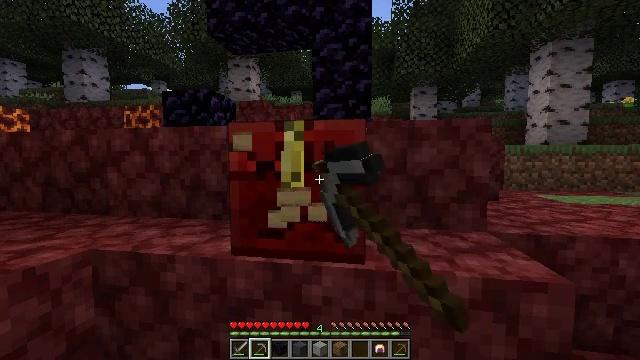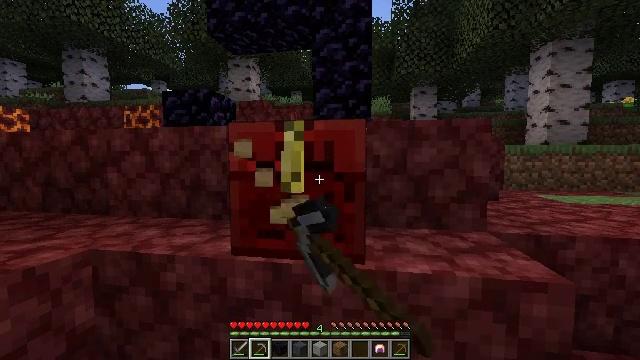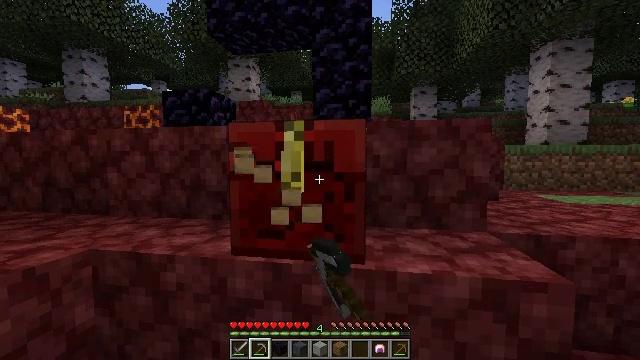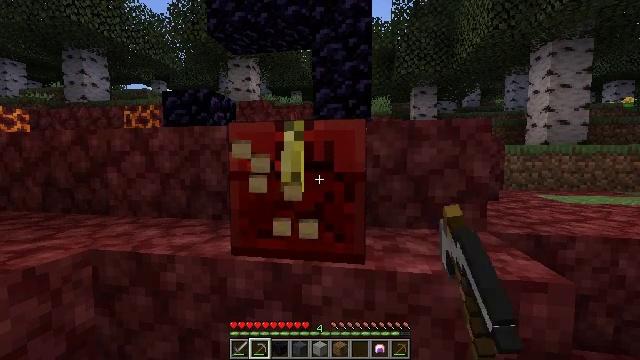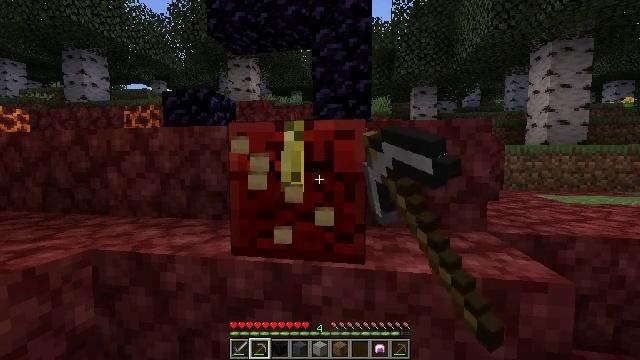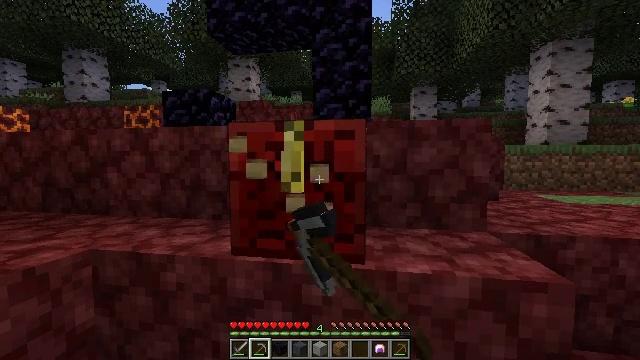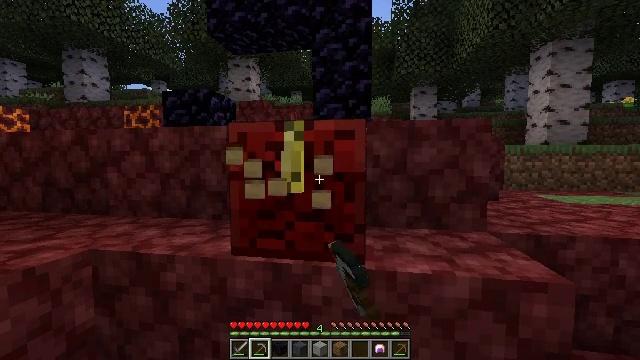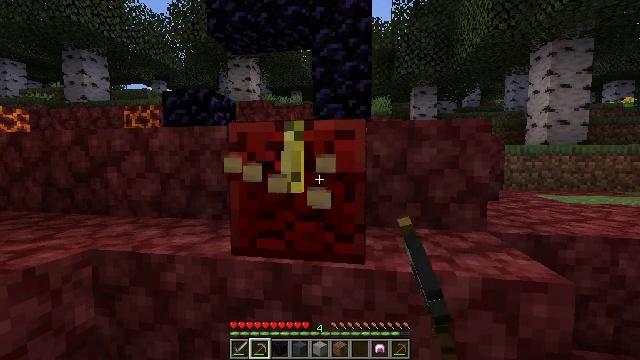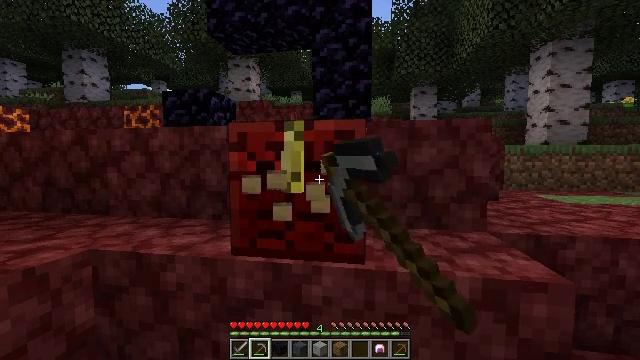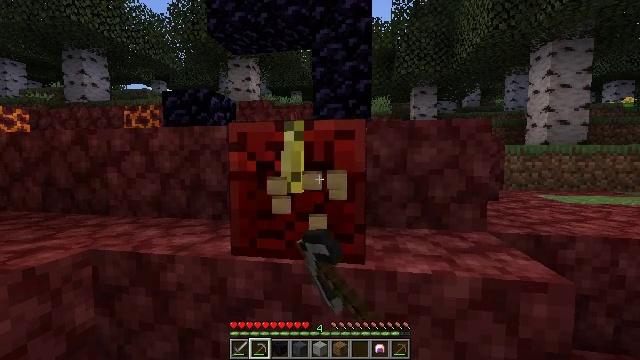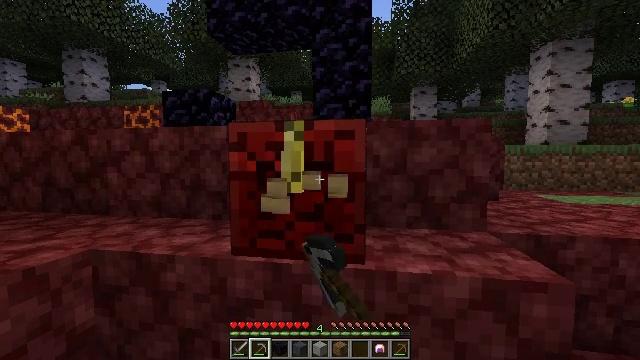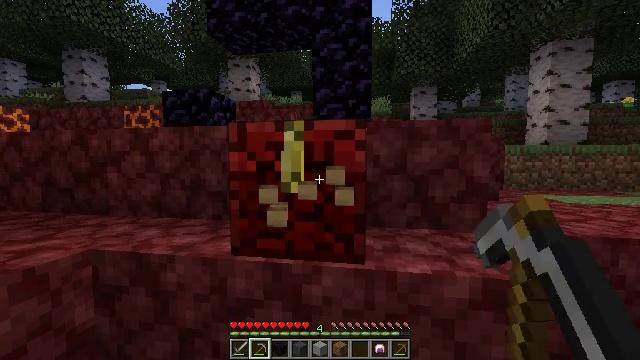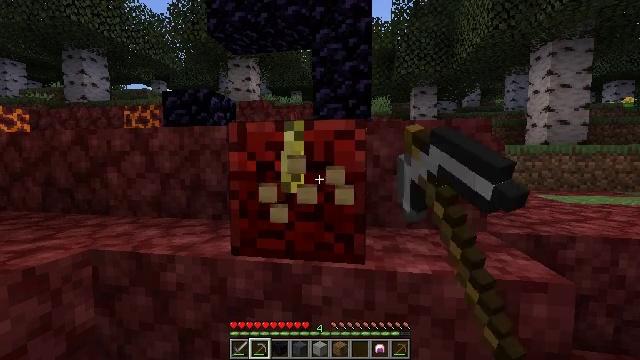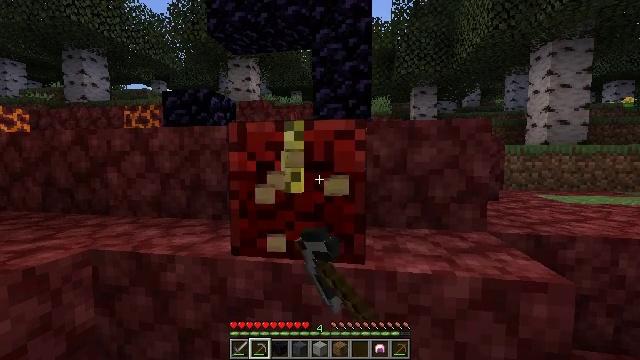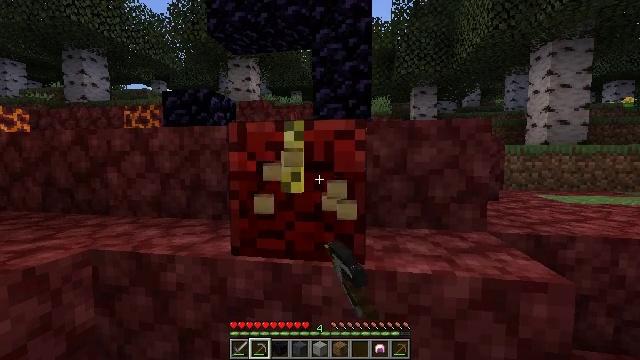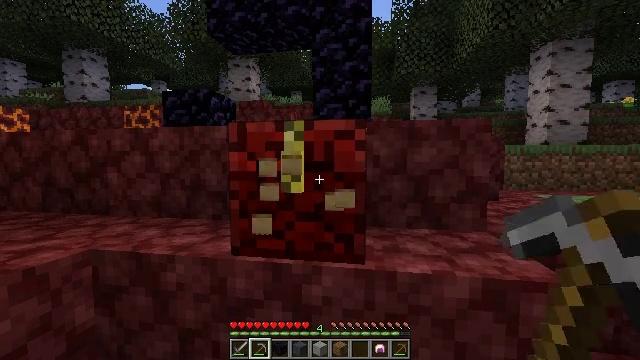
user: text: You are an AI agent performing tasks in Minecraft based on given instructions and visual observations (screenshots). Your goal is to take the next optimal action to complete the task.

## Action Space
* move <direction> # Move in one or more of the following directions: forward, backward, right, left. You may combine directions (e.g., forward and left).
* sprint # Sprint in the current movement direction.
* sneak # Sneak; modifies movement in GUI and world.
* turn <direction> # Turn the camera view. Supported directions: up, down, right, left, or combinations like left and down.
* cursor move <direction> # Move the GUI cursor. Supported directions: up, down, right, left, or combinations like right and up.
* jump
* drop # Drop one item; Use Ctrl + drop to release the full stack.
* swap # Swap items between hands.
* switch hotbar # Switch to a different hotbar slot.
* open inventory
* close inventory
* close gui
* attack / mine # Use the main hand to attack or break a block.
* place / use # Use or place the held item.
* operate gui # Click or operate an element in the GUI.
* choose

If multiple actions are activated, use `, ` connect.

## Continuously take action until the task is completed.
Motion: motion action
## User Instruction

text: Mine the chest to collect it.
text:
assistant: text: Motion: attack / mine
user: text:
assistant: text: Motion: attack / mine
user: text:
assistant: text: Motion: attack / mine
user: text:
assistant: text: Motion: attack / mine
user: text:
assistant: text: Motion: attack / mine
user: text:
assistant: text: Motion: attack / mine
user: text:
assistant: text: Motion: attack / mine
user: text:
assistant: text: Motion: attack / mine
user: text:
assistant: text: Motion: attack / mine
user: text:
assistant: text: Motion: attack / mine
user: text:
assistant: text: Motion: attack / mine
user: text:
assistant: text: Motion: attack / mine
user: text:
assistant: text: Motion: attack / mine
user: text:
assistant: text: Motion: attack / mine
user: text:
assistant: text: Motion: attack / mine
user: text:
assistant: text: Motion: attack / mine
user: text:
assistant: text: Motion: attack / mine
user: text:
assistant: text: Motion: attack / mine
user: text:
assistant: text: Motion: attack / mine
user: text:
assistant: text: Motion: attack / mine
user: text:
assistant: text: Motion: attack / mine
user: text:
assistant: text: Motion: attack / mine
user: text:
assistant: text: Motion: attack / mine
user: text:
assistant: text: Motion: attack / mine